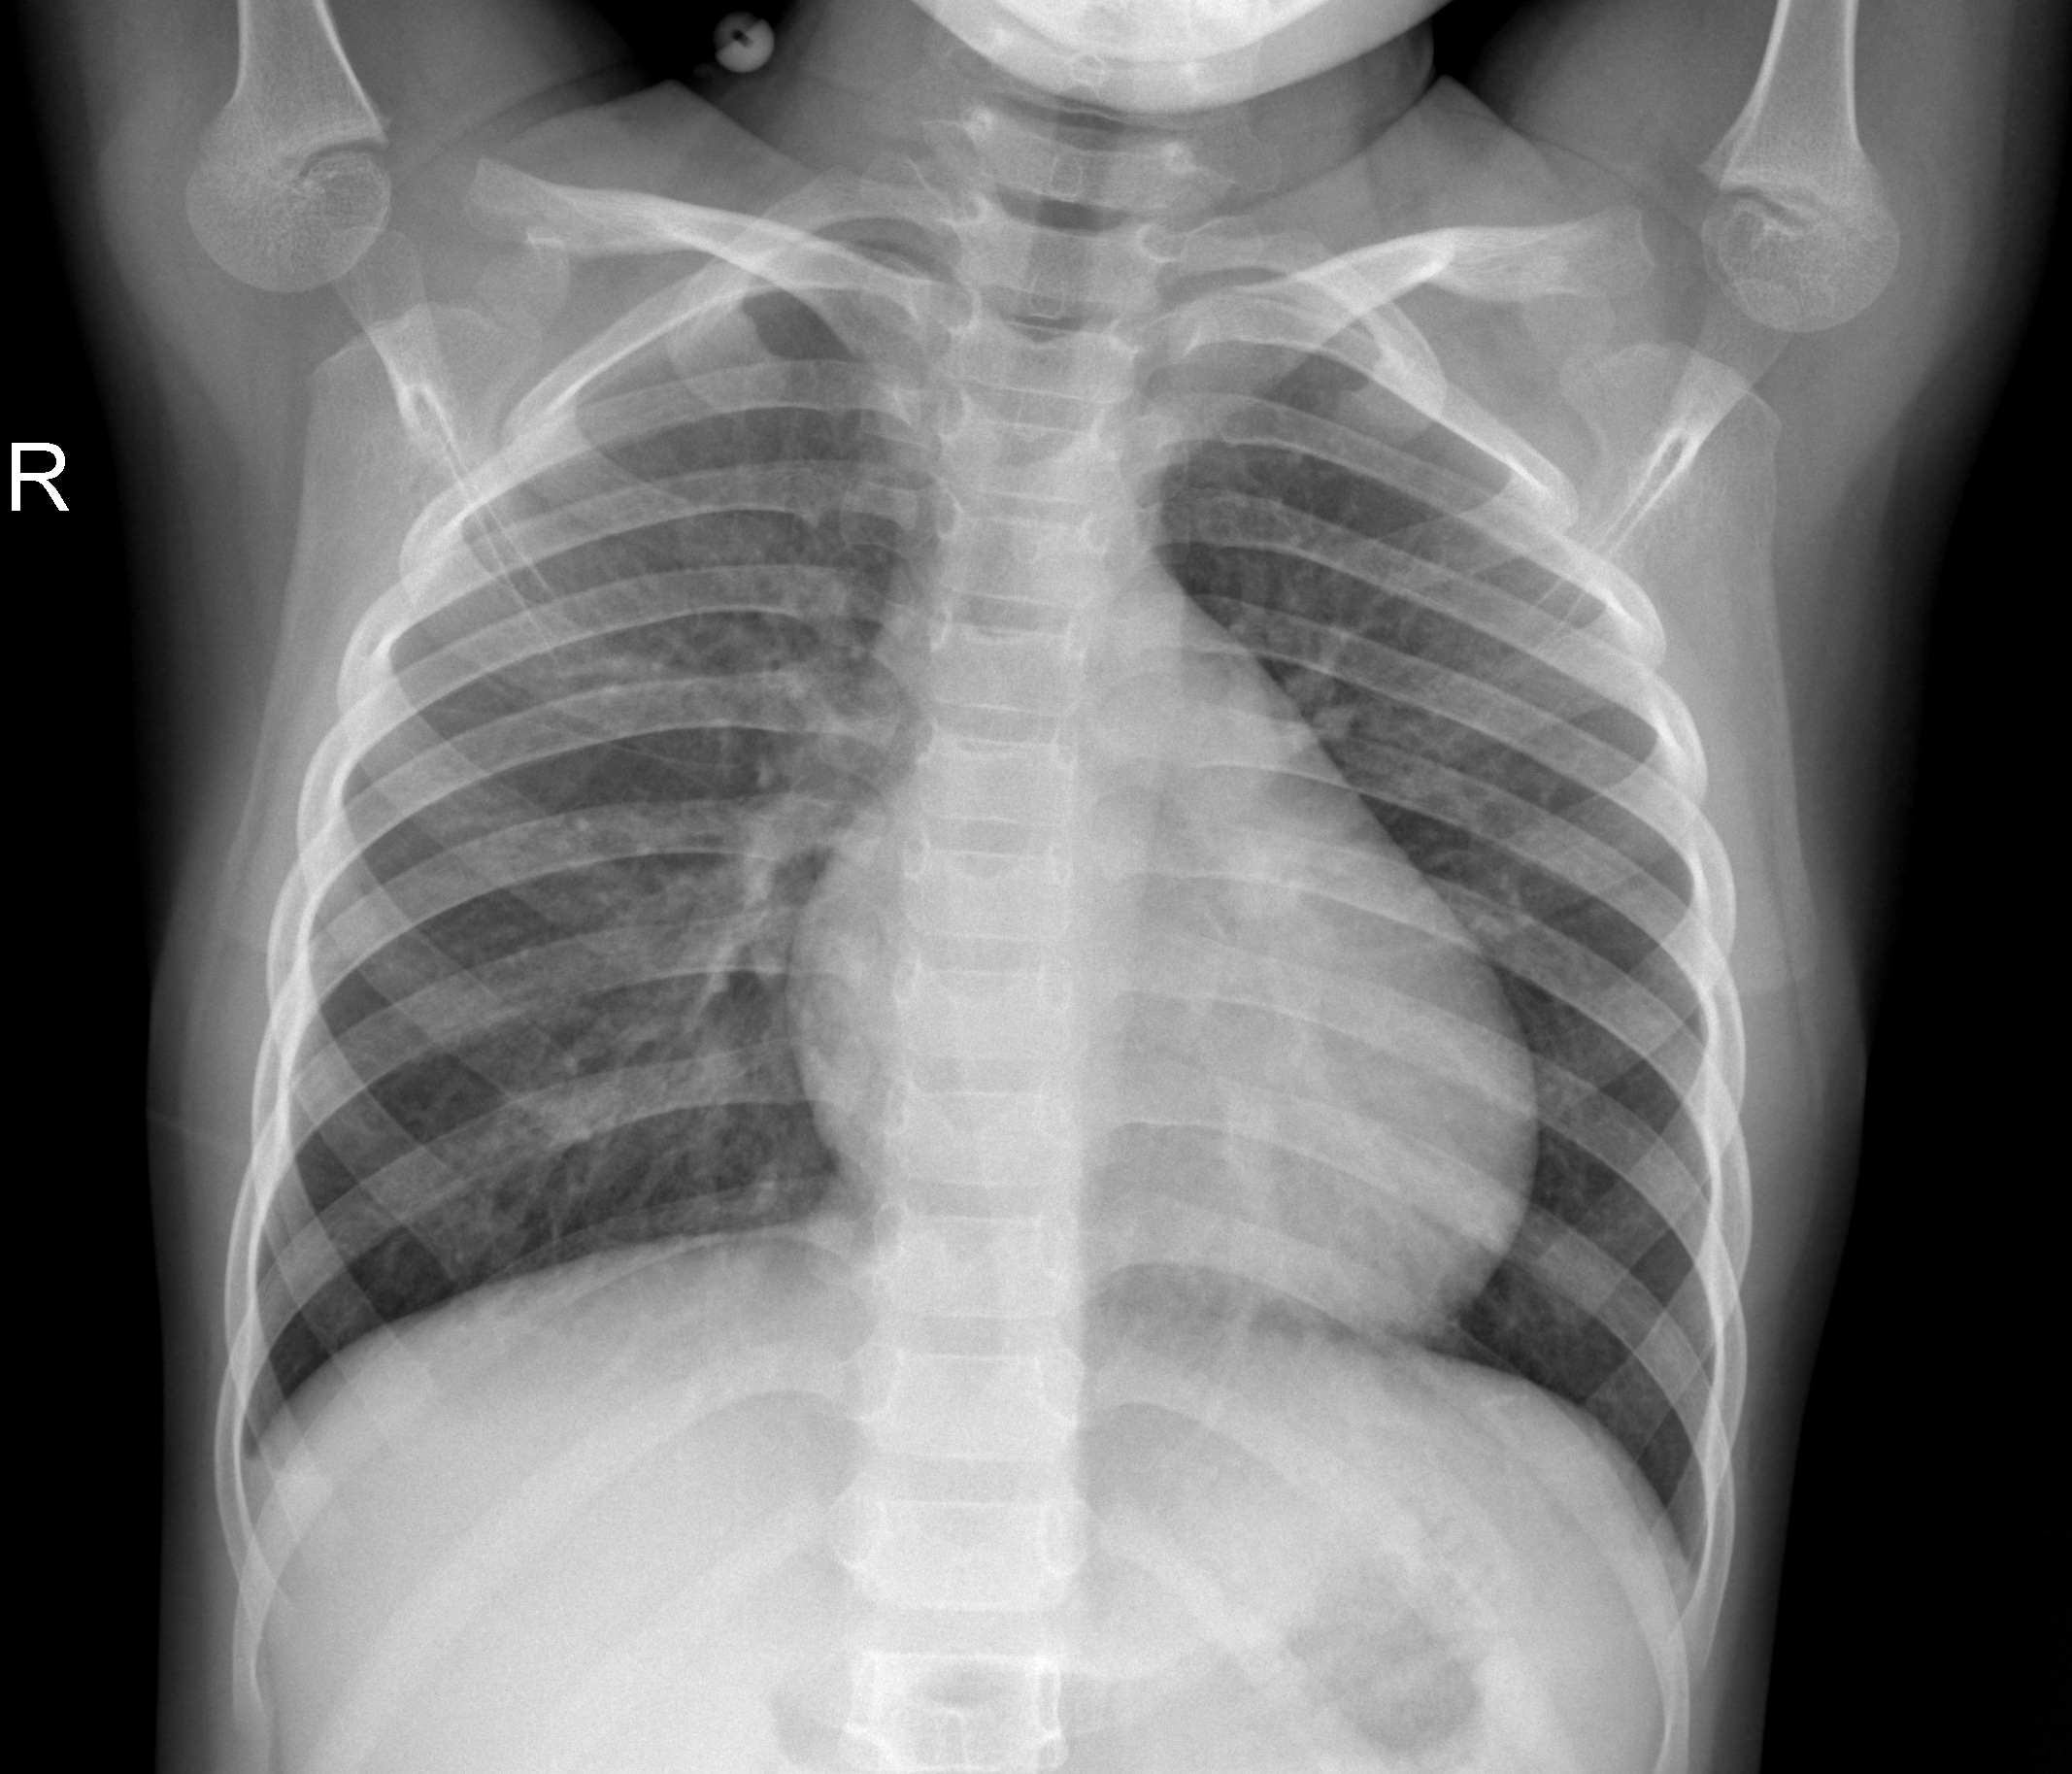
Diagnosis: NORMAL